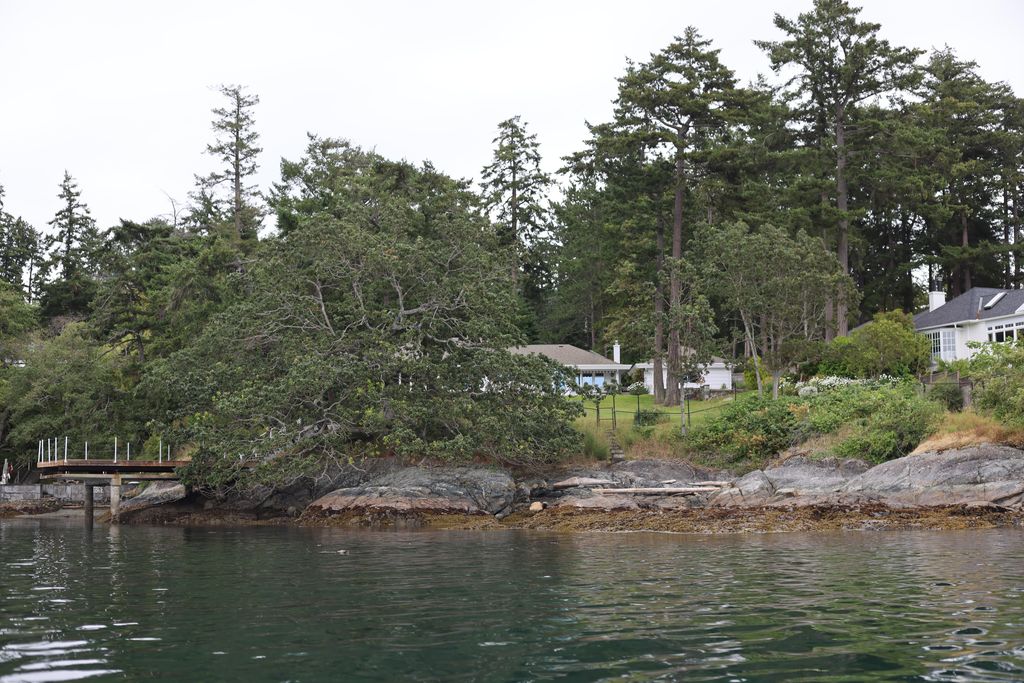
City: victoria